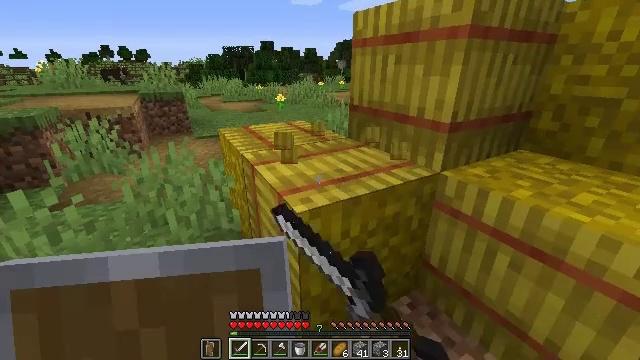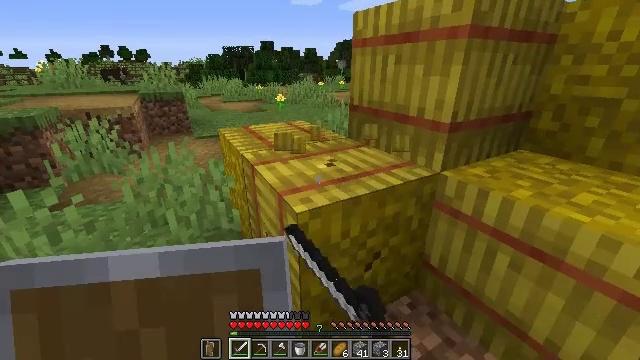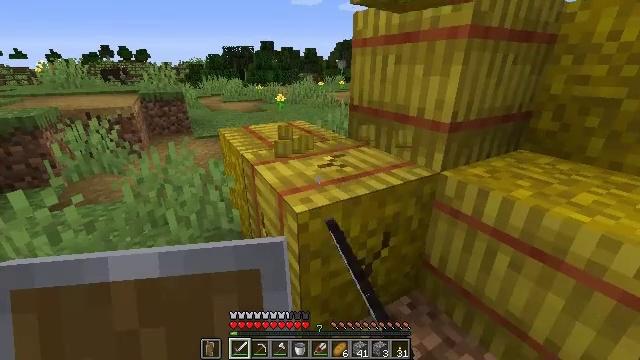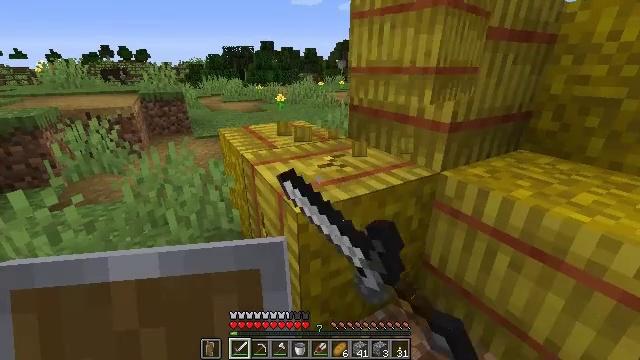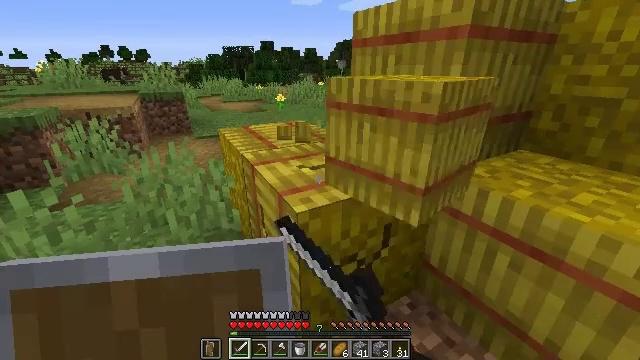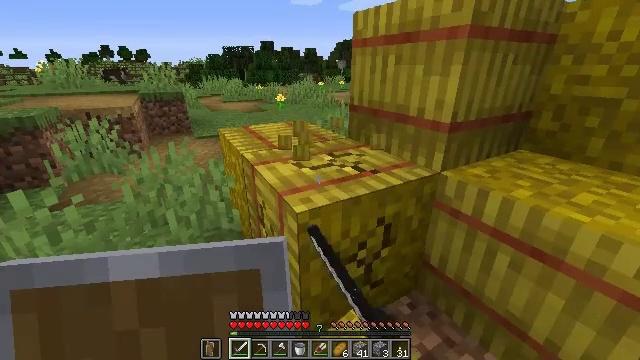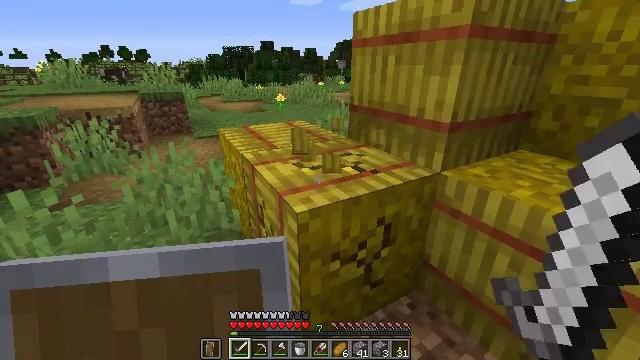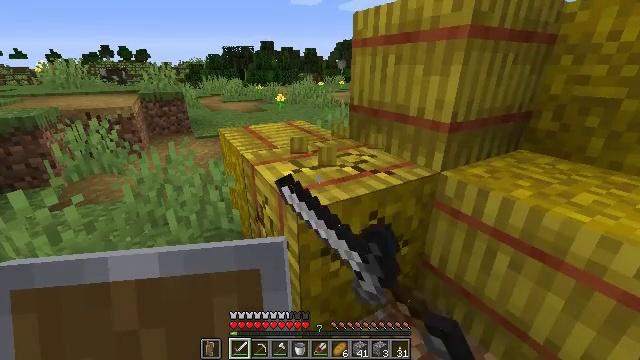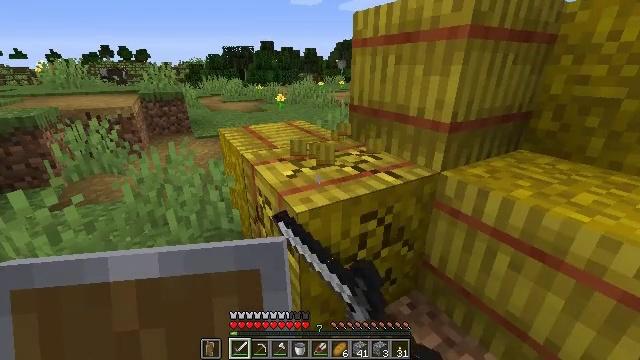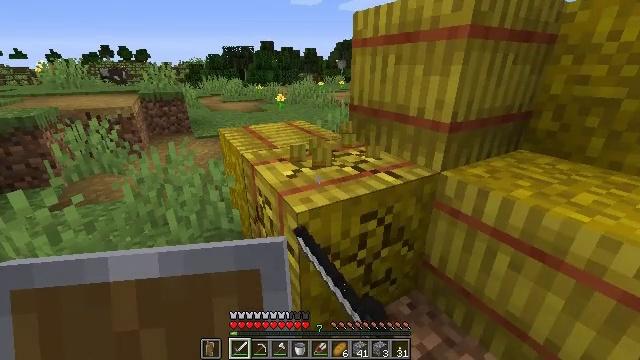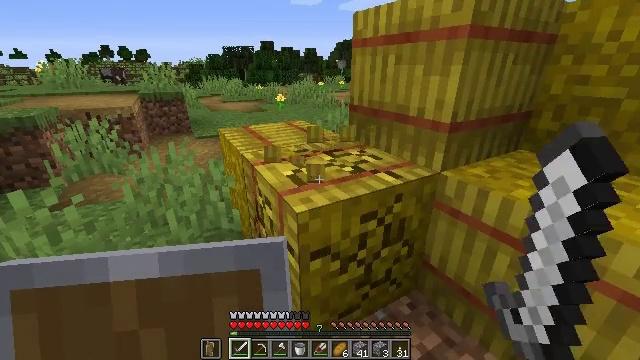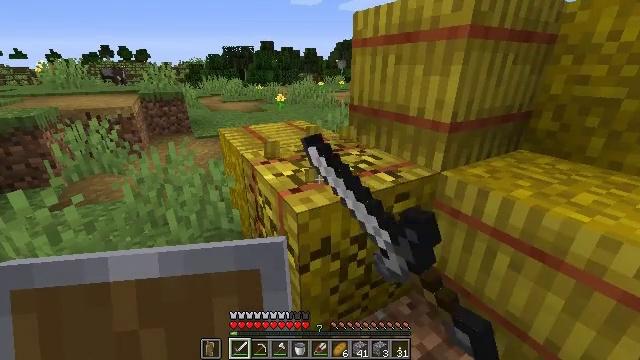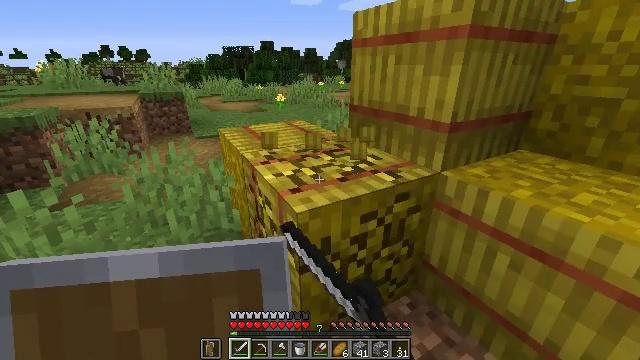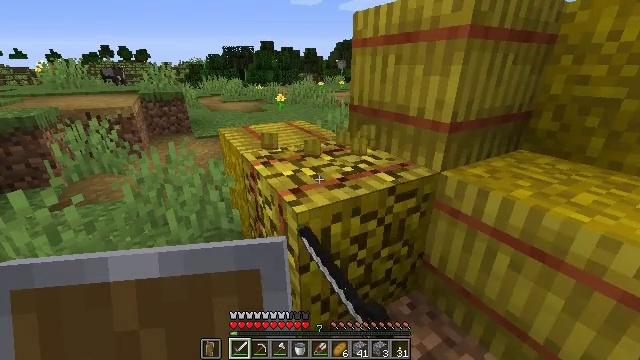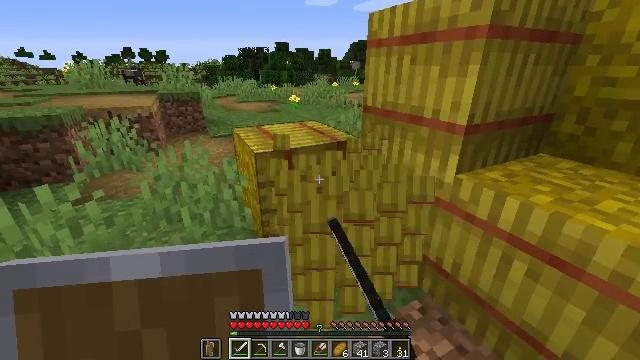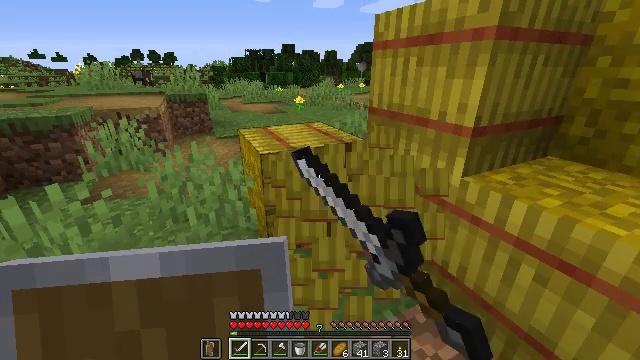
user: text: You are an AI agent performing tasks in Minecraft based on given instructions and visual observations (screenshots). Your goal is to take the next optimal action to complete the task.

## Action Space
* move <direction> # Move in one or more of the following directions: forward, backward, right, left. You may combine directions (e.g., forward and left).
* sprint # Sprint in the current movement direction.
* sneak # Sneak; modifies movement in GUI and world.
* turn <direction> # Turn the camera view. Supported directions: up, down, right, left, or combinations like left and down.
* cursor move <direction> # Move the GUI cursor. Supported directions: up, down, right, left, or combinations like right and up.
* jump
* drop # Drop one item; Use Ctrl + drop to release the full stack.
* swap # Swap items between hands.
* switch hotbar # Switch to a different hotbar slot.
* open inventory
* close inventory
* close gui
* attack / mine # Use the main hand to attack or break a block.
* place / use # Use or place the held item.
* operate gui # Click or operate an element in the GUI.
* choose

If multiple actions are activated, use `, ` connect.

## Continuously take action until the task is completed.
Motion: motion action
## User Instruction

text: Gather hay blocks from the farm.
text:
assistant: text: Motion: attack / mine
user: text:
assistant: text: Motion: attack / mine
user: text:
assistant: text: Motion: attack / mine
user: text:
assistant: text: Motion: attack / mine
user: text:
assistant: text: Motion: attack / mine
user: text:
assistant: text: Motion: attack / mine
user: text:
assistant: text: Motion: attack / mine
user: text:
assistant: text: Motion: attack / mine
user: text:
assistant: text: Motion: attack / mine
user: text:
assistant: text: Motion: attack / mine
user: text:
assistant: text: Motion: attack / mine
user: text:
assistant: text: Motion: attack / mine
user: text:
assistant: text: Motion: attack / mine
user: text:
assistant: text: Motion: turn left, attack / mine
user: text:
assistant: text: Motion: turn left, attack / mine
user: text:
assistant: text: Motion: turn left, attack / mine
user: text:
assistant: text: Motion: attack / mine
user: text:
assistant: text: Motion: attack / mine
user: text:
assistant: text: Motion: attack / mine
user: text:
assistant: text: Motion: attack / mine
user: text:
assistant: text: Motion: attack / mine
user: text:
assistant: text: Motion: attack / mine
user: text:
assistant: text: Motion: attack / mine
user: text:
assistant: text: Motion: attack / mine
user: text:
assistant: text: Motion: attack / mine
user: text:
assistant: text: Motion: attack / mine
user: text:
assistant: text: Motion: attack / mine
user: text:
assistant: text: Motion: attack / mine
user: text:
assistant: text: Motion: attack / mine
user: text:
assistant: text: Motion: move forward, attack / mine